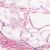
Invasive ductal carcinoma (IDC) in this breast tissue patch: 0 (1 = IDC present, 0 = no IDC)